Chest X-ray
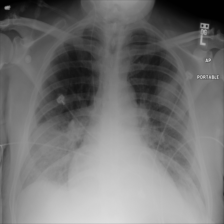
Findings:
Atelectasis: negative
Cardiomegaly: positive
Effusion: negative
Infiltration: negative
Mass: negative
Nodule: negative
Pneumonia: negative
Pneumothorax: negative
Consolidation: negative
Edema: negative
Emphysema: negative
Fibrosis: negative
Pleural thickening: negative
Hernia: negative